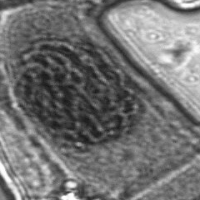
Label: prophase